Question: I'm using the ASP.NET MVC in my web application. It uses AJAX (MicrosoftAjax.js, MicrosoftMvcAjax.js, jquery-1.3.1.min.js) to make the call from the view to the Delete action with this code:
'''
<%= Ajax.ActionLink("Delete", "Delete", new { id=item.id }, new AjaxOptions { Confirm = "Are you sure you want to delete the record?", HttpMethod = "Delete", UpdateTargetId = "divAttributeList" }) %>
'''
In the controller I uses this code to process the view request:
'''
[AcceptVerbs(HttpVerbs.Delete)]
public ActionResult Delete(int id)
{
_service.DeleteAttribute(id);
return PartialView("List", _service.ListAttributes());
}
'''
It works great when I run it on the ASP.NET Development Server but when I try to run the application on a IIS7 (Windows Vista or Windows Server 2008) I get the error

If i press Continue, the browser show me the next message
Thanks for your help.
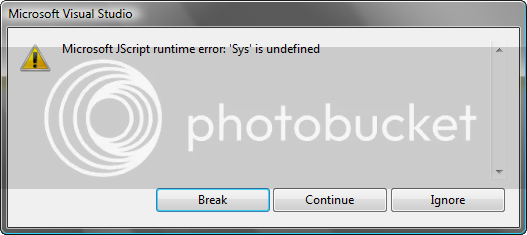
Answer: I would look at the paths for the javascript includes to make sure that they are correct for the path used in IIS7. I've taken to using Url.Content() to make sure that my paths are defined correctly with respect to the root path of the application.
'''
<script type='text/javascript'
src='<%= Url.Content( "~/Scripts/jquery-1.3.1.min.js" ) %>'>
</script>
'''